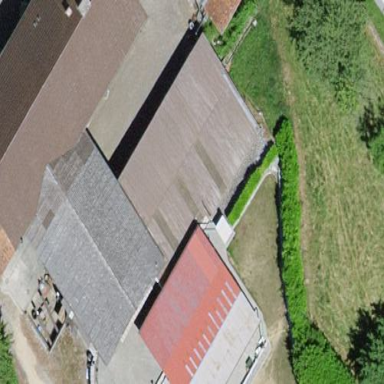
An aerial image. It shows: View of roof of building.